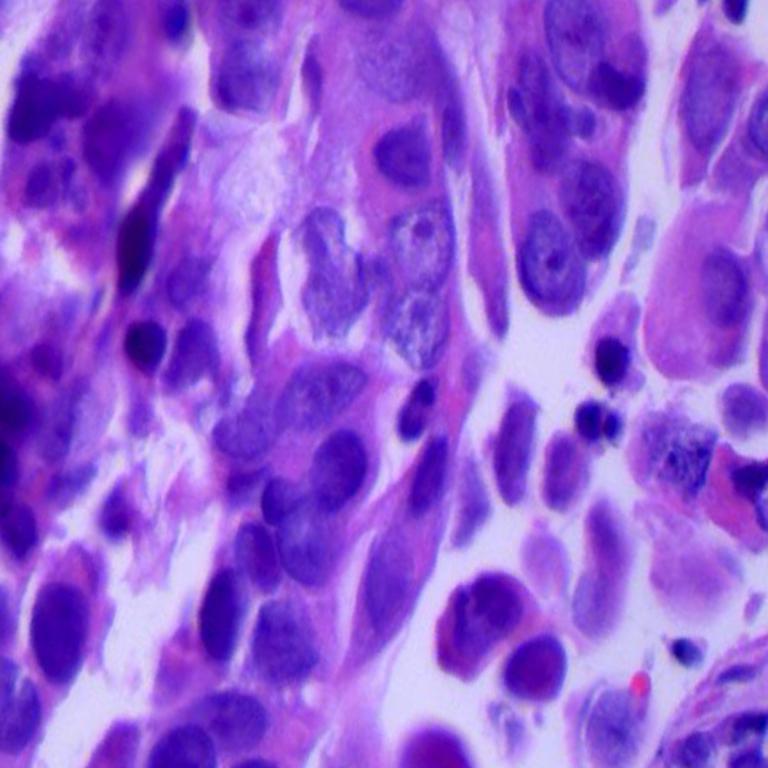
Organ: lung
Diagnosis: adenocarcinomas